【题型】填空题　【知识点】平面几何　【难度】medium
如图，在 $\triangle ABC$ 中，$\angle ACB = 90^\circ$，$AC = 8$，$BC = 6$，$AD$ 是 $BC$ 边上的中线，$BE$ 是 $\triangle ABC$ 的角平分线，$AD$、$BE$ 相交于点 $F$，则 $EF$ 的长为 \_\_\_\_\_\_。

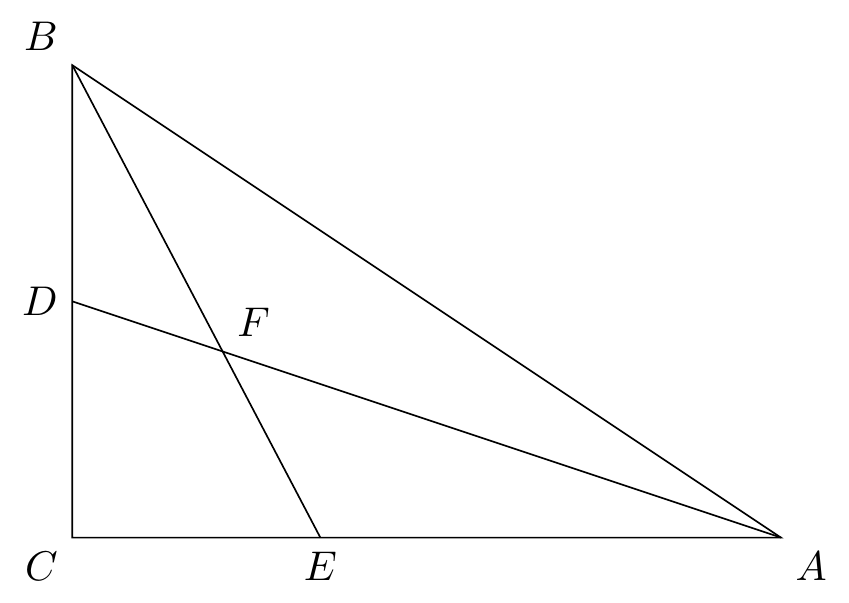
【解答】
$\because \angle ACB = 90^\circ$，$AC = 8$，$BC = 6$，

$\therefore AB = \sqrt{AC^2 + BC^2} = \sqrt{8^2 + 6^2} = 10$，

过点 $E$ 作 $EG \perp AB$，垂足为 $G$，

$\because BE$ 是 $\triangle ABC$ 的角平分线，

$\therefore \angle CBE = \angle GBE$，

$\because \angle C = \angle BGE = 90^\circ$，$BE = BE$，

$\therefore \triangle CBE \cong \triangle GBE$，

$\therefore BC = BG = 6$，$EC = EG$，

设 $CE = x$，则 $EG = x$，$AE = 8 - x$，$AG = AB - BG = 4$，

在直角三角形 $AEG$ 中，根据勾股定理，得 $AE^2 = EG^2 + AG^2$，

即 $(8 - x)^2 = x^2 + 4^2$，

解得 $x = 3$，

$\therefore CE = 3$，$AE = 5$。

过点 $F$ 作 $FO \perp AC$，垂足为 $O$，$\angle ACB = 90^\circ$，

$\therefore FO \parallel BC$，

$\therefore \dfrac{OF}{BC} = \dfrac{OE}{CE}$，

$\therefore \dfrac{OF}{OE} = \dfrac{BC}{CE} = \dfrac{6}{3} = 2$ 即 $FO = 2OE$，

$\because AD$ 是中线，$BC = 6$，

$\therefore CD = 3$，

$\because FO \parallel DC$，

$\therefore \dfrac{OF}{DC} = \dfrac{AO+OE}{8}$，

$\therefore \dfrac{2OE}{3} = \dfrac{5 + OE}{8}$，

解得 $OE = \dfrac{15}{13}$，

在直角三角形 $OEF$ 中，$EF^2 = EO^2 + OF^2 = 5EO^2$，

$\therefore EF = \sqrt{5}OE = \dfrac{15\sqrt{5}}{13}$。

故答案为：$\dfrac{15\sqrt{5}}{13}$
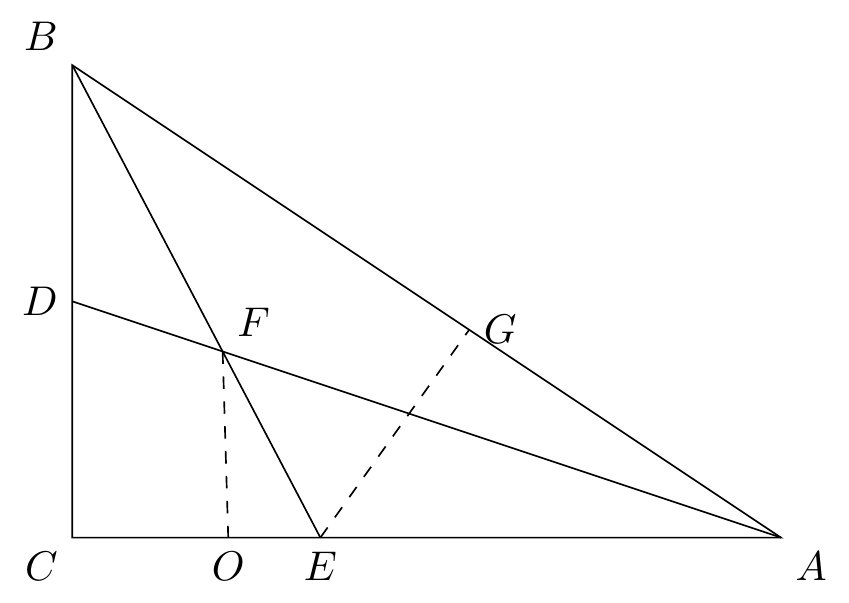